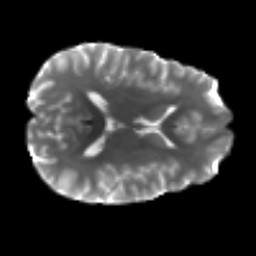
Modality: T2w
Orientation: axial
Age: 28
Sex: female
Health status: ill
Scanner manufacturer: siemens
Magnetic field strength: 3 T
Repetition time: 6.5 s
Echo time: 0.062 s